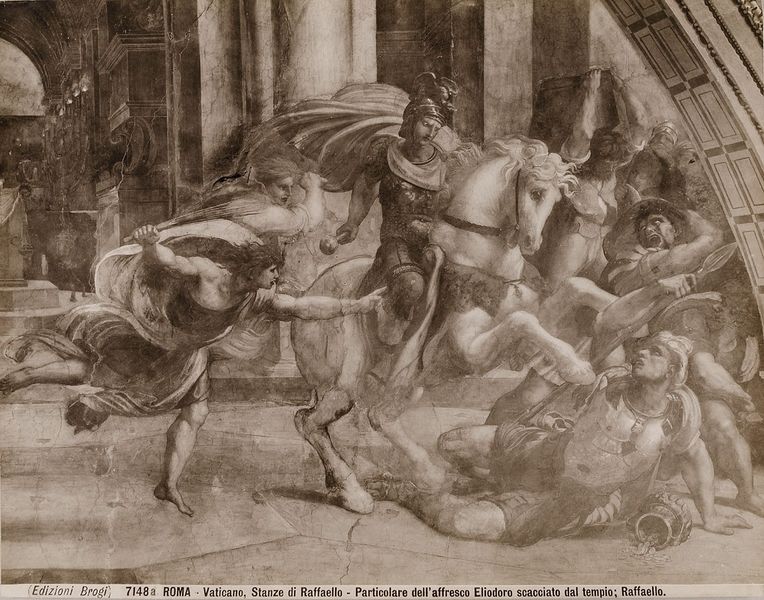
Titel: Roma - Vaticano, Stanze di Raffaello. Particolare dell'affresco Eliodoro scacciato dal Tempio, Raffaello
Künstler: Giacomo Brogi
Standort: Hamburg
Institution: Museum für Kunst und Gewerbe Hamburg
Schlagwörter: stadt, malerei, geschichte, silber, ort, dorf, foto, fotografie, photographie, stadtansicht, photo, vatikan, raffael, stanzen, lichtbild, silbergelatine, kunstgeschichte, raffaello, brom, bildwerke, angewandte und bildende kunst, hessische systematik, silbergelatinepapier, bromsilbergelatinepapier, entwicklungspapier, gelatinepapier, schwarzweißpositivverfahren, silbersalzverfahren, schwarzweißfotografie, reproduktionsfotografie, kunstreproduktion, reproduktionsphotographie, stanze